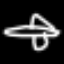
Label: airplane